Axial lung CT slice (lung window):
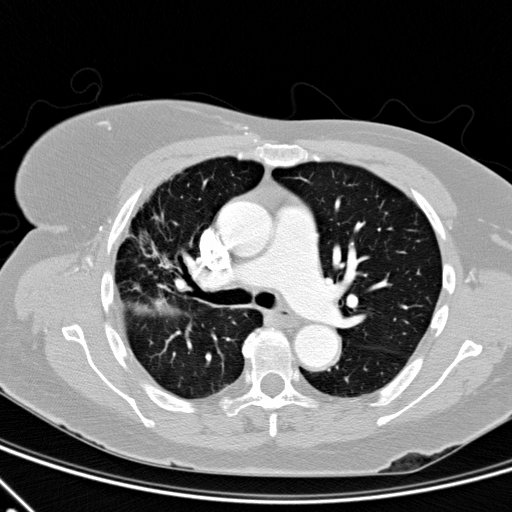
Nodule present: no